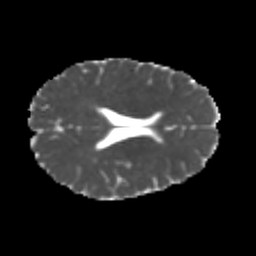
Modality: MD
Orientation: axial
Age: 24
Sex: female
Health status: healthy
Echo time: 0.074 s